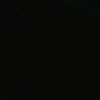
Label: space